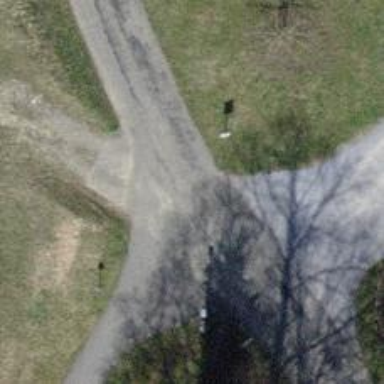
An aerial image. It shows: Service road with compacted surface.